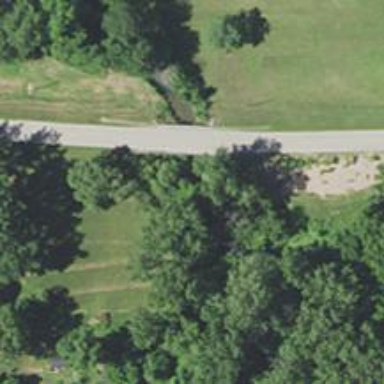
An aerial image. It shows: Unclassified road on bridge.